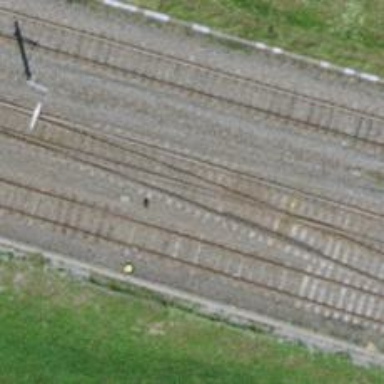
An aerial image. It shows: Single-track electrified railway siding with contact line.